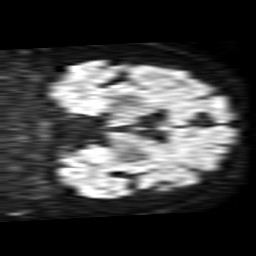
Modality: TRACE
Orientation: coronal
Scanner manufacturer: philips
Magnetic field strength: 1.5 T
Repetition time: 3.679 s
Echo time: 0.09411 s